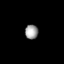
Tissue: skin
Cell type: Endothelial cells
Senescence score: 0.7421
Nuclear area (px): 183
Mean DAPI intensity: 157.607